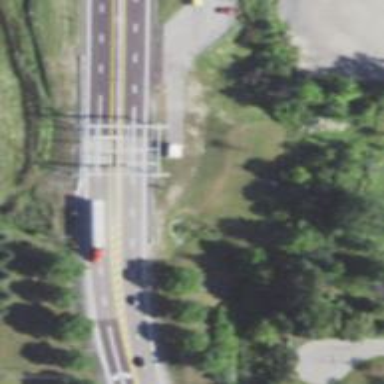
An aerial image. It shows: Toll gantry on the road.